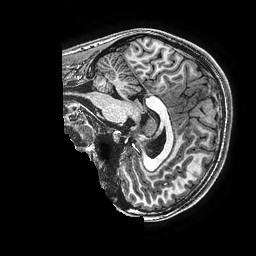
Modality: T1w
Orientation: sagittal
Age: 14
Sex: female
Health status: ill
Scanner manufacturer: ge
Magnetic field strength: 3 T
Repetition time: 0.00766 s
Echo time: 0.003476 s